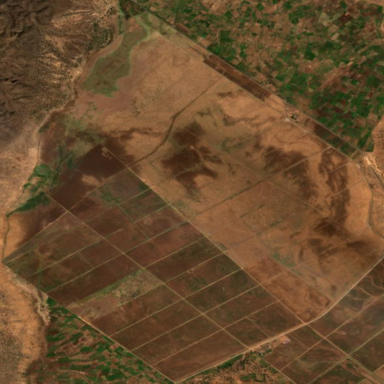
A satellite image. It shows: Farmland with cotton crop.